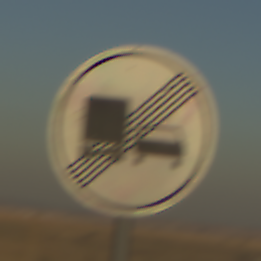
Verkehrszeichen: EndeUeberholverbotKraftfahrzeuge
Umgebung: Outdoor, Nature
Tageszeit: SunriseSunset
Wetter: Clear
Licht: Natural
Jahreszeit: NotSpecified
Kontrast: LowContrast